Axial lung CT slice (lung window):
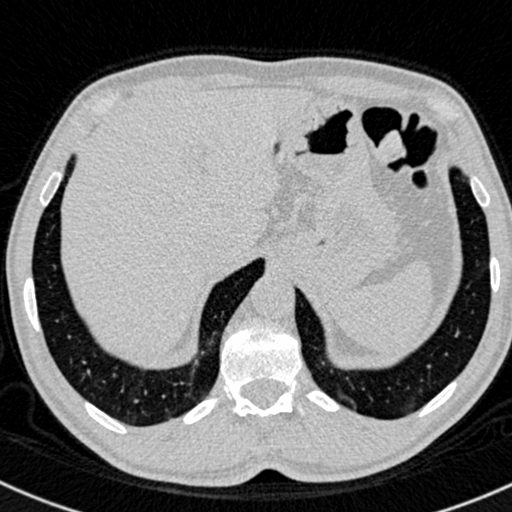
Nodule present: no